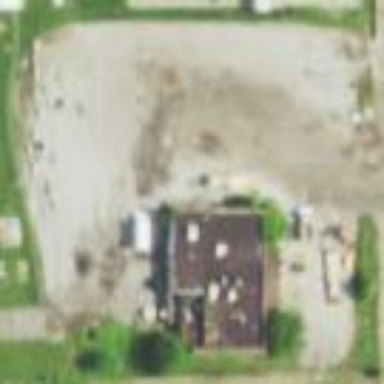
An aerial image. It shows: Brownfield site.